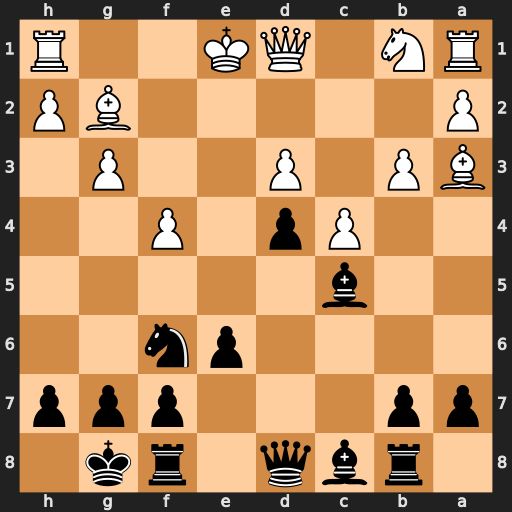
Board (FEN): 1rbq1rk1/pp3ppp/4pn2/2b5/2Pp1P2/BP1P2P1/P5BP/RN1QK2R
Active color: b
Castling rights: KQ
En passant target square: -
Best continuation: Bxa3 Nxa3 Qa5+ Qd2 Qxa3